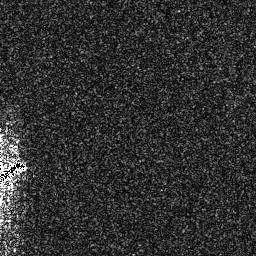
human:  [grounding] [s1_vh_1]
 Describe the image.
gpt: In the satellite image, there is  <ref>1 medium ship </ref> <box>[[0, 60, 10, 71, 0]]</box> located at left.